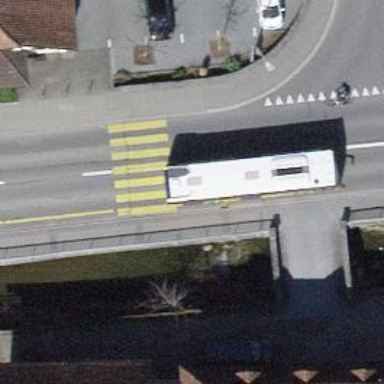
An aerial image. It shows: Uncontrolled zebra crossing with zebra markings.